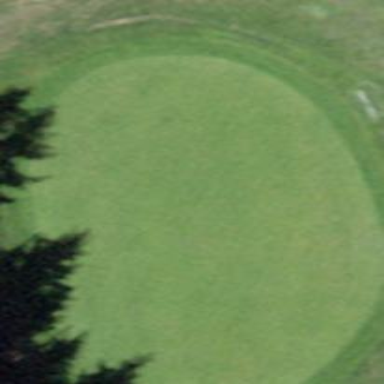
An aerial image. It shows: Picturesque green golfing area with grass land use.